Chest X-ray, PA view. Patient: 59 years old, sex F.
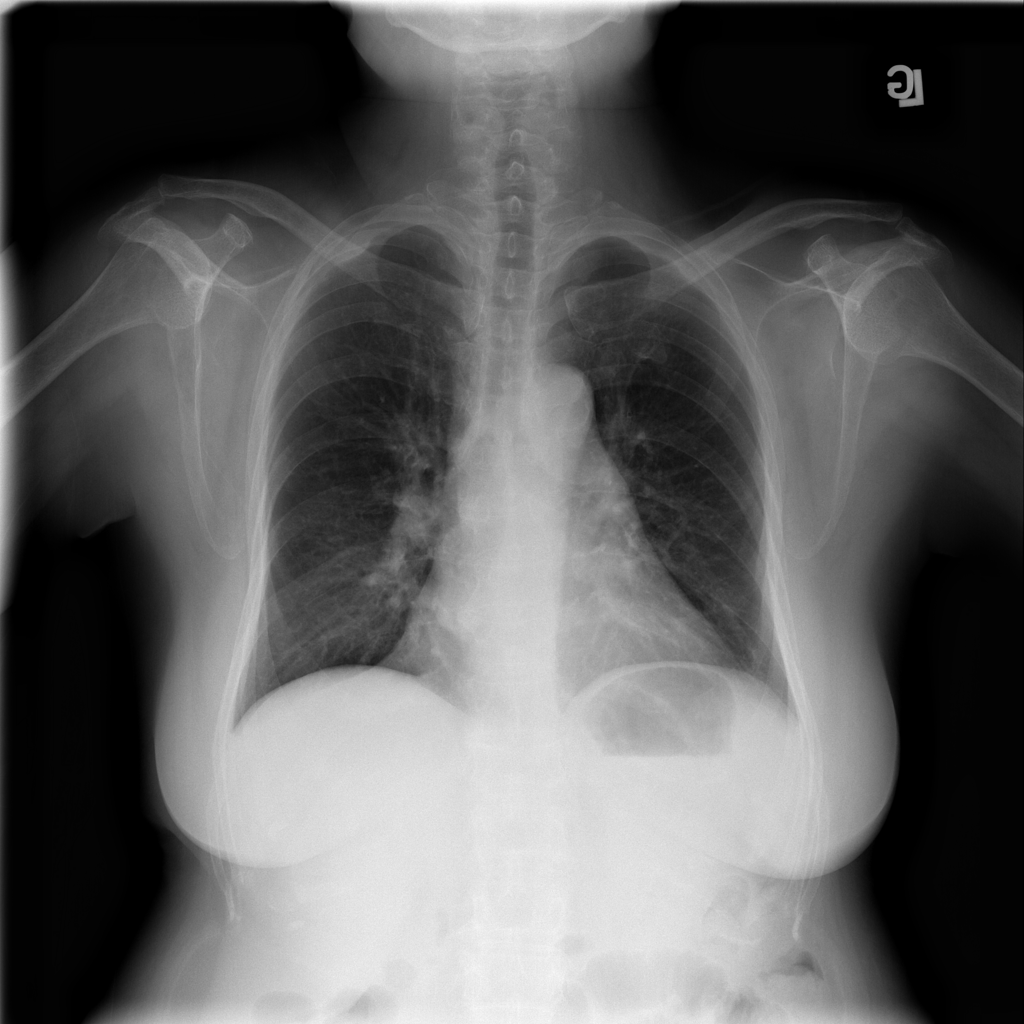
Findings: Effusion